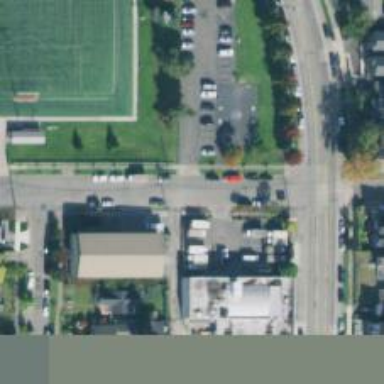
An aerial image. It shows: Residential road with separate sidewalk.